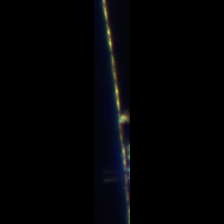
Taxon: Psuedo-nitzschia
Group: Diatoms